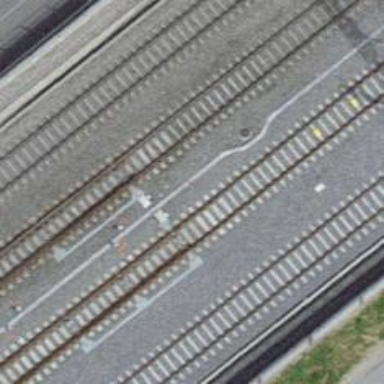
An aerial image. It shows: Single-track electrified railway with contact line.